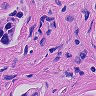
Metastatic tissue present: yes